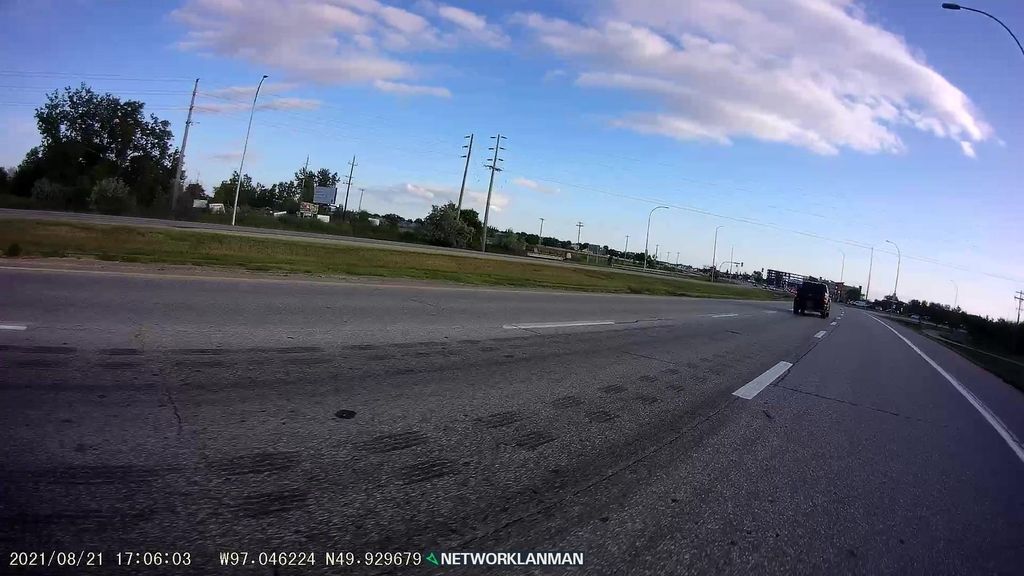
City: winnipeg